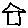
Label: house